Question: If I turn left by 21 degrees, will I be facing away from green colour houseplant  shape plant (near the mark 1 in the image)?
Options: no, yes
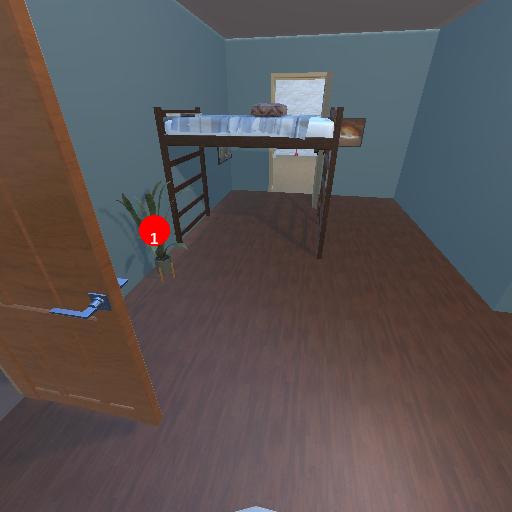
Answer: no